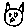
Label: cat